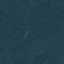
Land use / land cover class: Forest